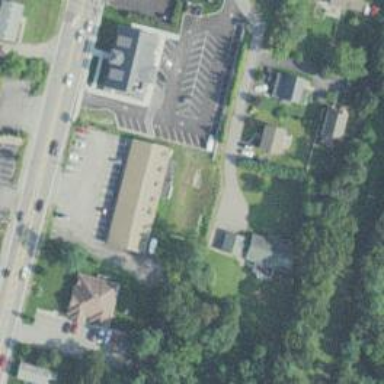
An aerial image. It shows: Healthcare clinic.